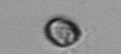
Label: Dinophyceae